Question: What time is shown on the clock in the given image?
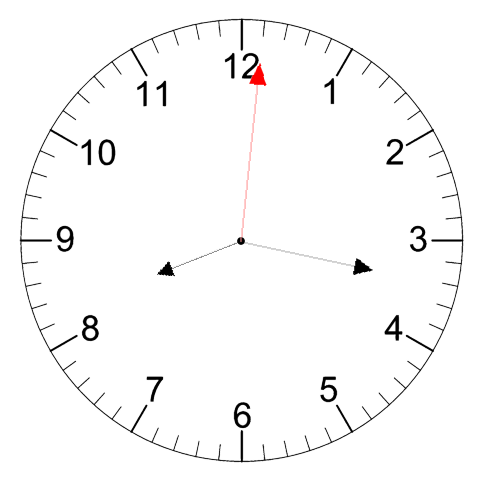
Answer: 08:17:01